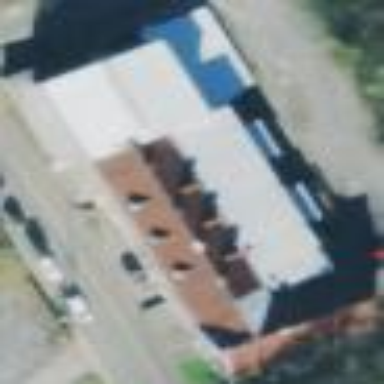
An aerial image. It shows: Nightclub building.